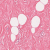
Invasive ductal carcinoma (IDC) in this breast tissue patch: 0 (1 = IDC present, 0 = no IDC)